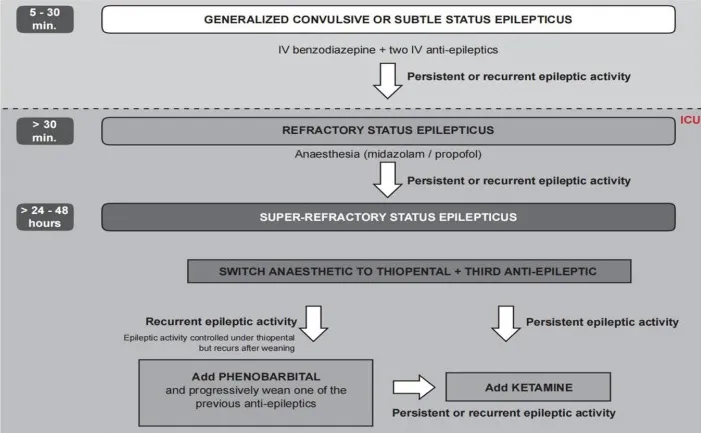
Flowchart for the treatment of super-refractory status epilepticus from consensus protocol (reproduced with permission).
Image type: chart (chart)